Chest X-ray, AP view. Patient: 18 years old, sex M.
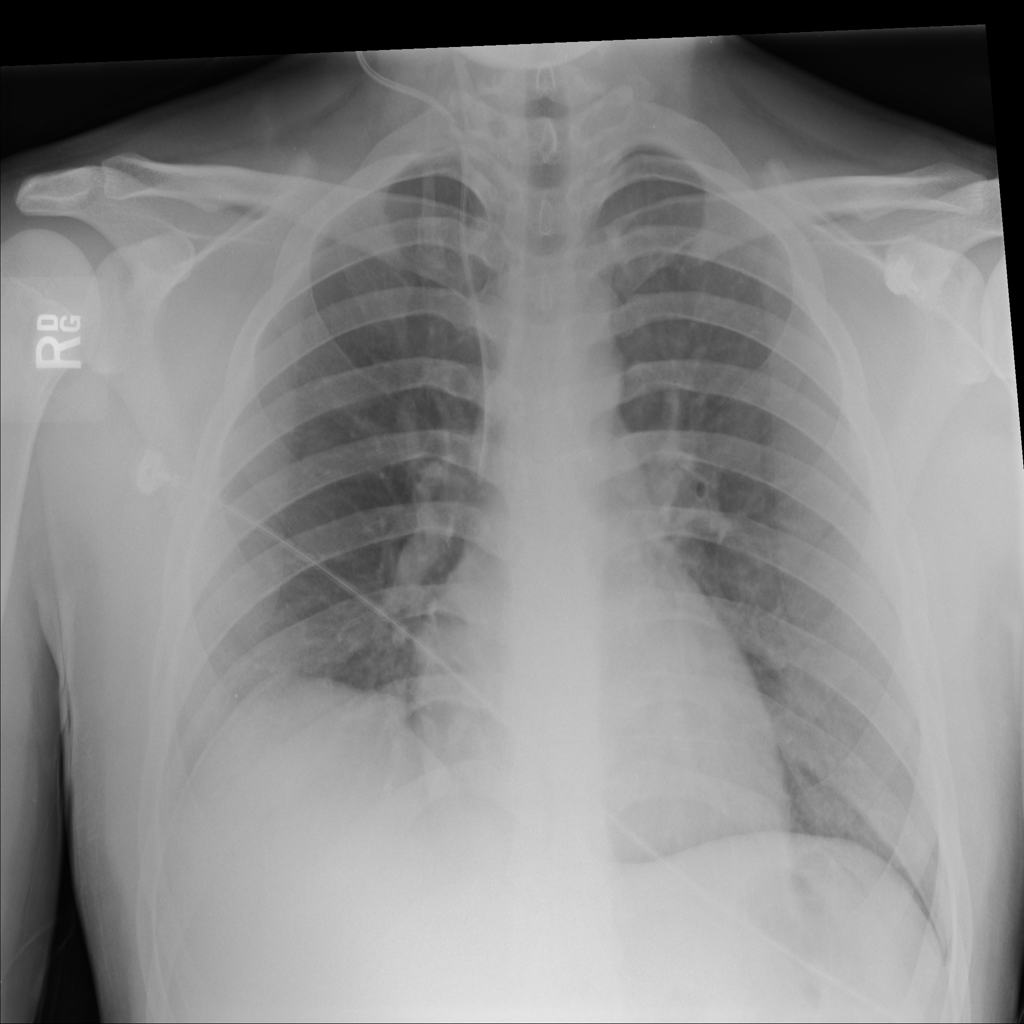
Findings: No Finding